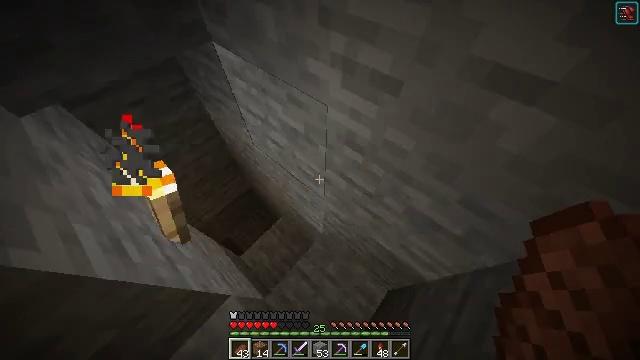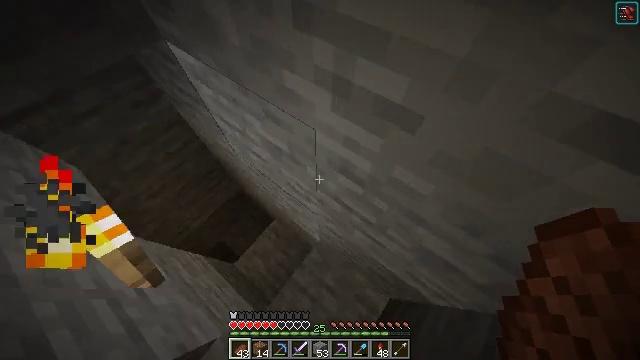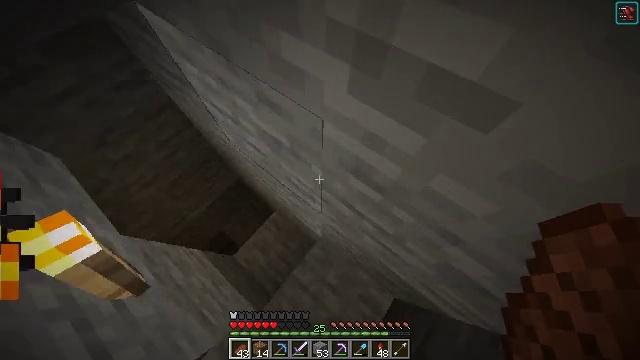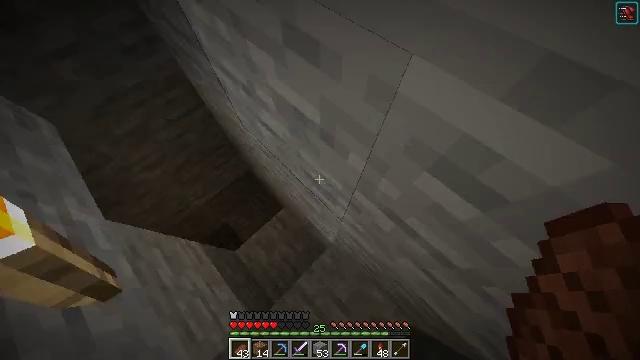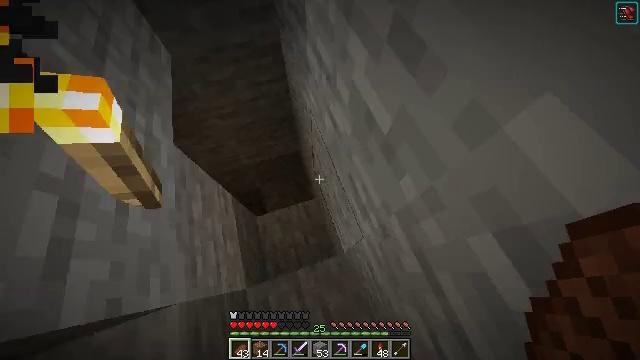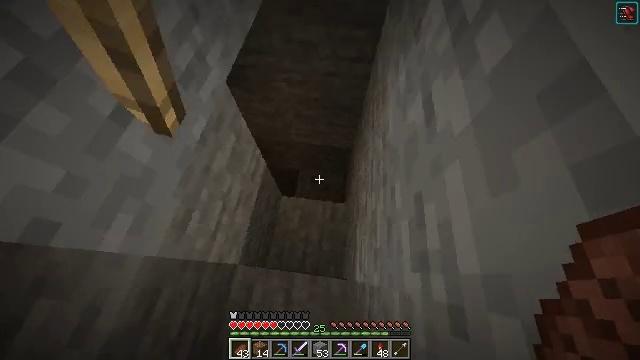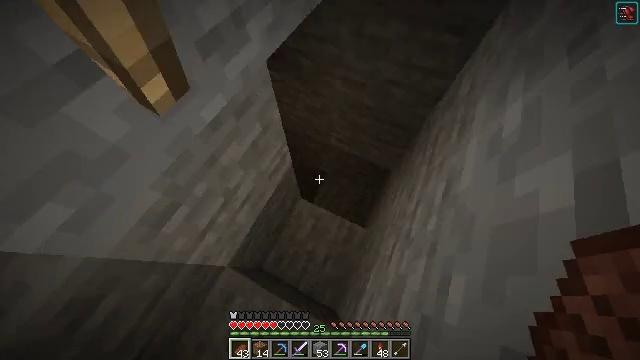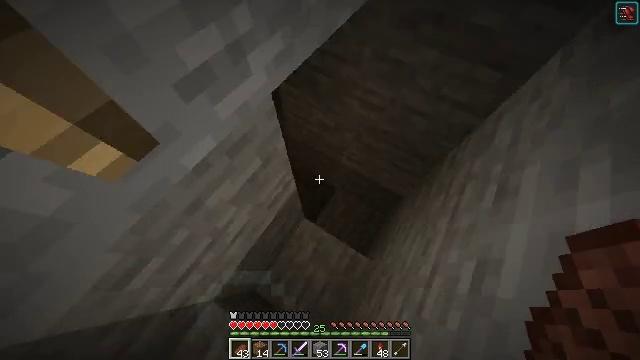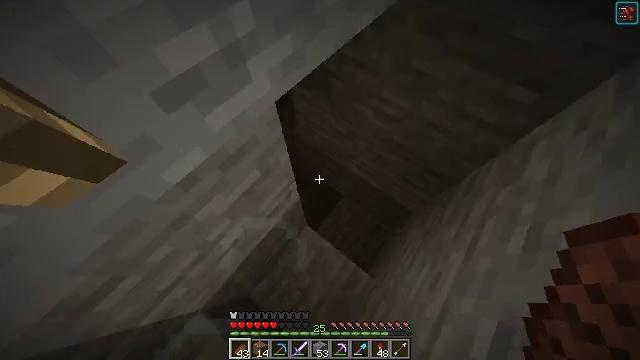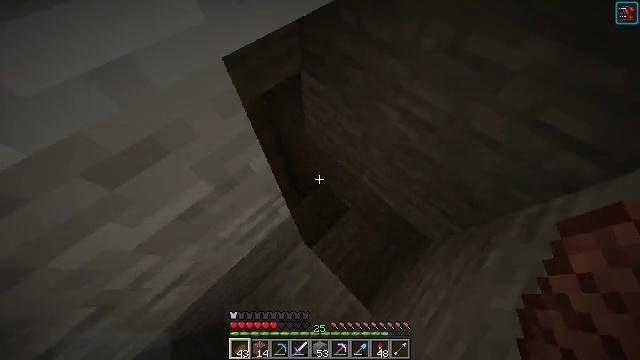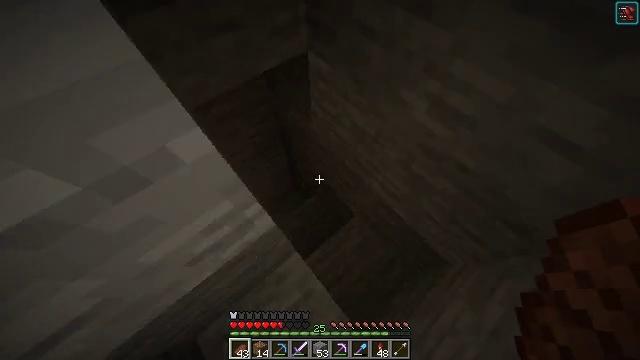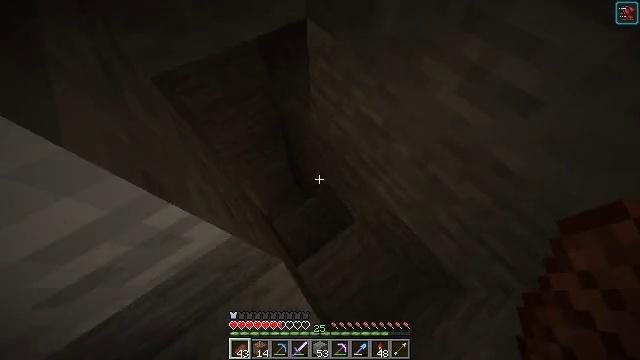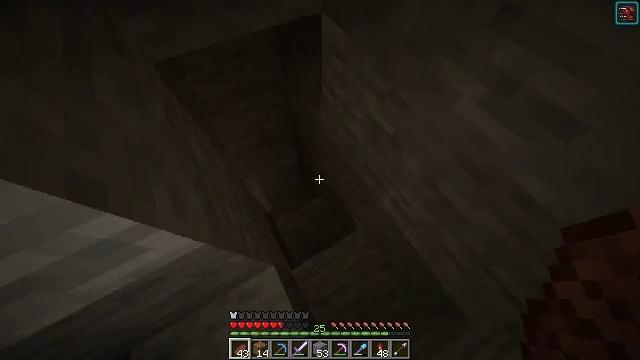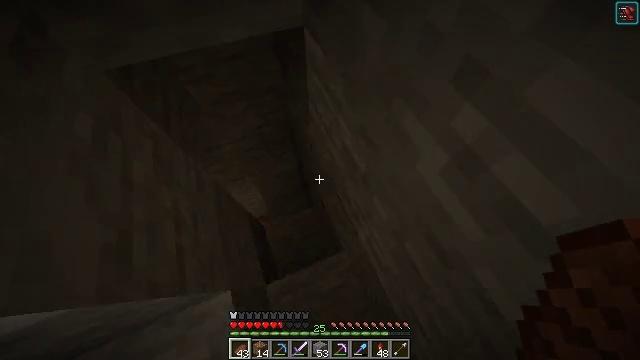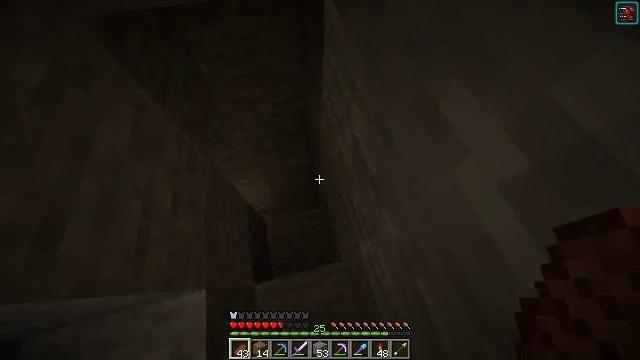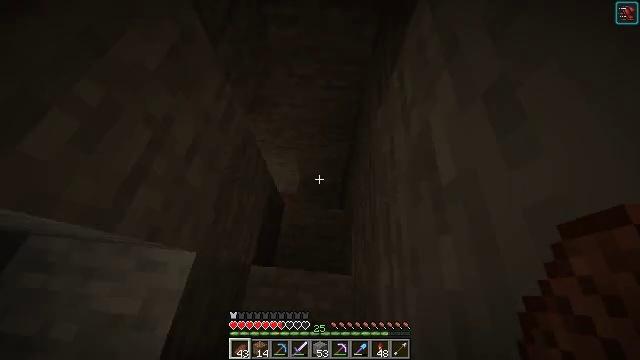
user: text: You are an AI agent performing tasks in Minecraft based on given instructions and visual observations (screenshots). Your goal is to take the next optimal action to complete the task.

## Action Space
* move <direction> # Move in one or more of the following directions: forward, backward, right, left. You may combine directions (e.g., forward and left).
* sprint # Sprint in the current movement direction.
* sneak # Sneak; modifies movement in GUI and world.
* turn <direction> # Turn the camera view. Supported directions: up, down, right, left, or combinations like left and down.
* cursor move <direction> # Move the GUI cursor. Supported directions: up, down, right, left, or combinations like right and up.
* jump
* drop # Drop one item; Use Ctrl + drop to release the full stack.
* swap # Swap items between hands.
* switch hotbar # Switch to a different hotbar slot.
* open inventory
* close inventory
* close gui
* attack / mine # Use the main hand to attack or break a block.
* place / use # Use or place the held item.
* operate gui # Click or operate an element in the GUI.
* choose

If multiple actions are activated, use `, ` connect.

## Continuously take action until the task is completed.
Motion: motion action
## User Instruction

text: Kill the slime.
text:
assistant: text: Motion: move forward, turn right and down
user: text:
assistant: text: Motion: move forward, turn left and down
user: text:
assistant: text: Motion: move forward, turn left
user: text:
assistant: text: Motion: move forward, turn left
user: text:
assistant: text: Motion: move forward, turn left
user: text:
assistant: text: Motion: move forward, turn left
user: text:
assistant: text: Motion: move forward, turn left
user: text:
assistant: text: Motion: move forward, turn left
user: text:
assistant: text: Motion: move forward, turn left
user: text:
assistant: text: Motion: move forward, turn left
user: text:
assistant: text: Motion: move forward, turn left
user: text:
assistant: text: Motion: move forward and move right, turn left
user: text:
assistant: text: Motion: move forward and move right, turn left
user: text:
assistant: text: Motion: move forward and move right, turn left
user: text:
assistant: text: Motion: move forward and move right, turn left
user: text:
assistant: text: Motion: move forward and move right, turn left and up
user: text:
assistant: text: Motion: move forward and move right, turn left and up
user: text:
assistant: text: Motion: move forward, turn right and up
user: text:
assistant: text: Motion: move forward
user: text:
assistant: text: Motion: move forward
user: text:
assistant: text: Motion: move forward, turn right and down
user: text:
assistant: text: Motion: move forward, turn left
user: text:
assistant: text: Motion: move forward, turn left
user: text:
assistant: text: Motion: move forward and move right, turn left
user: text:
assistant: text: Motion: move forward and move right, turn left
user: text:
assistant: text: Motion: move forward and move right, turn left
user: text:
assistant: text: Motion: move forward and move right, turn left
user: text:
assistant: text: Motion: move forward and move right, turn left
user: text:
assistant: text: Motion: move forward and move right, turn left
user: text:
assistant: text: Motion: move forward and move right, turn left